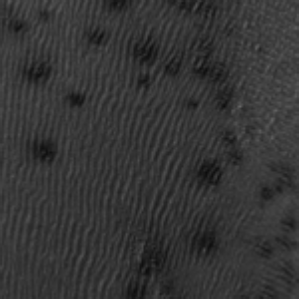
Label: frost